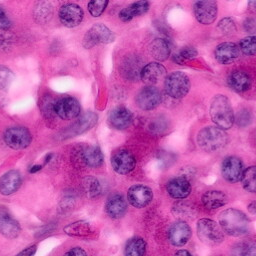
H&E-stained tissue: Pancreatic